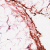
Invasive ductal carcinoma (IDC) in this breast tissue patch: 0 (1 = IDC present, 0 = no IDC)